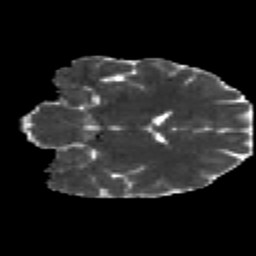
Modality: MD
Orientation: coronal
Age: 30
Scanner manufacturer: siemens
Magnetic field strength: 3 T
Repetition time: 2.2 s
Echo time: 0.084 s